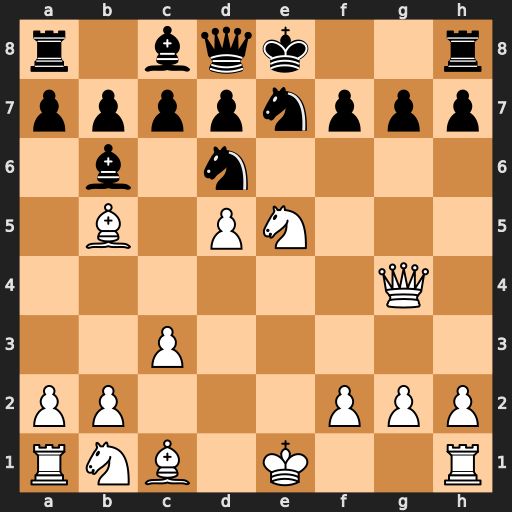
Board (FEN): r1bqk2r/ppppnppp/1b1n4/1B1PN3/6Q1/2P5/PP3PPP/RNB1K2R
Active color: w
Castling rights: KQkq
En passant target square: -
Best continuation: Qxg7 Rg8 Qxh7